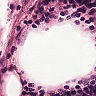
Metastatic tissue present: no